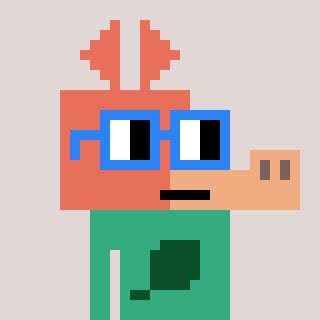
a pixel art character with square blue glasses, a aardvark-shaped head and a teal-colored body on a warm background